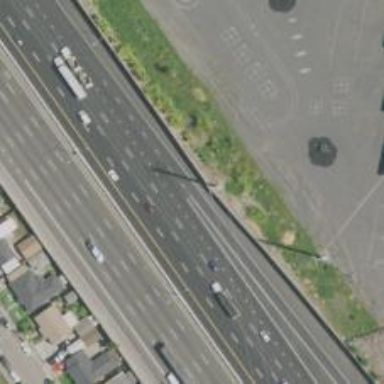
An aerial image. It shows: Motorway link.